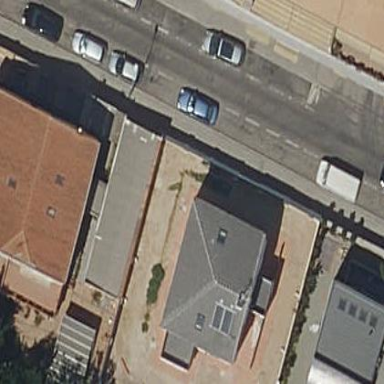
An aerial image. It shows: Simple house.